Question: I am a SQL beginner and I can't figure out how to properly create an integrity constraint for situations like this:

The schema describes a delivery system - each Restaurant offers some items, which can be delivered to customers (outside the visible schema).
The problem comes with the 'in_delivery' table - items from menu are registered with the delivery through this table. With the current state of things, it is possible to add a 'menu_item' to a 'delivery' which is done by a 'restaurant', but that restaurant may not offer the menu_item!
When inserting into 'in_delivery', I need to somehow check, if the 'Menu_Item_MenuItem_ID' is present in 'offers', that has 'Restaurant_RestaurantID' equal to 'RestaurantID' in 'Delivery' associated with the table.
I don't know if I can use a foreign key here, because the tables are not "adjacent"..
What comes into mind is to have a 'RestaurantID' in 'in_delivery', that would be a foreign key both to 'Restaurant' and 'Delivery'. Then I could find that in 'offers'. Is there a better way?
Thanks for your help
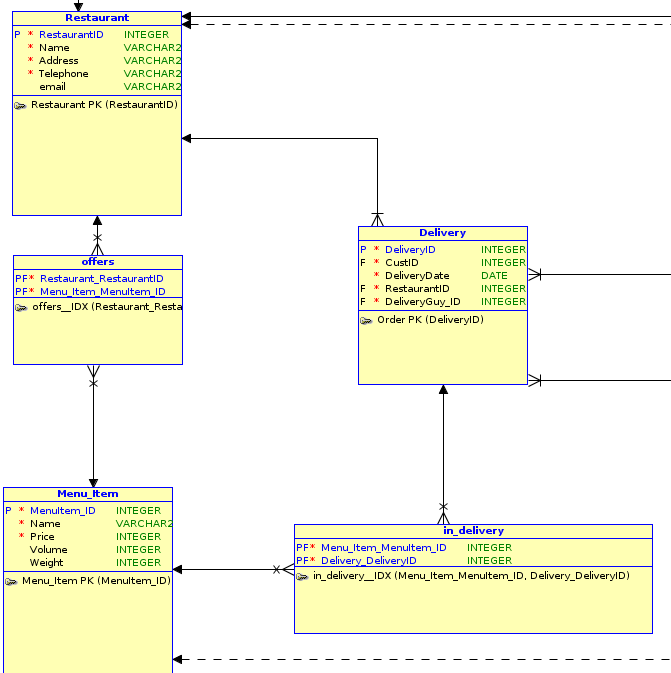
Answer: You could enforce your constraint with the following changes:
1. add the restaurant_id column in the in_delivery table
2. add a unique constraint on delivery (delivery_id, restaurant_id) (needed for 3.)
3. change the foreign key from in_delivery -> delivery to point to (delivery_id, restaurant_id)
4. change the foreign key from in_delivery -> menu_item to in_delivery -> offers